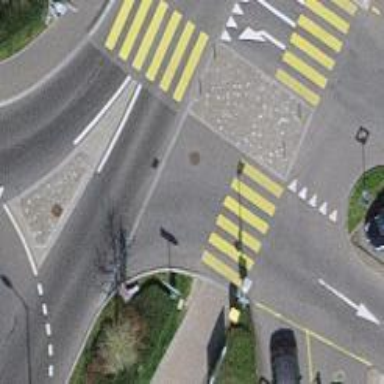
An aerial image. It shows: Zebra crossing on the road.